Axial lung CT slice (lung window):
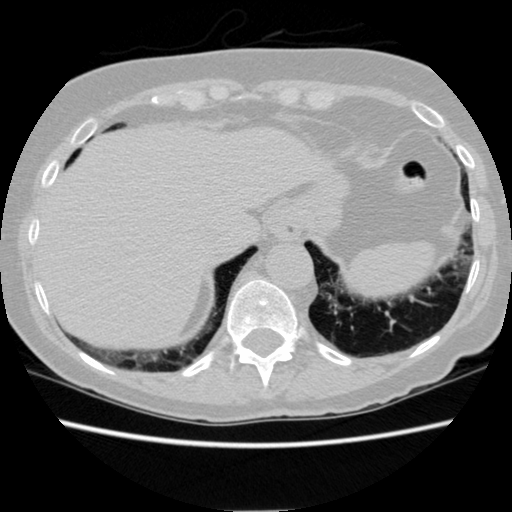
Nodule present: no